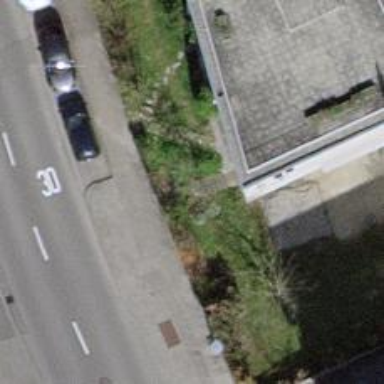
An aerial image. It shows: Road with steps.